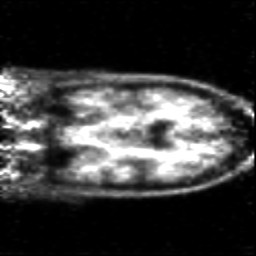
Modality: PET
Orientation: coronal
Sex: male
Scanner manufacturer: siemens